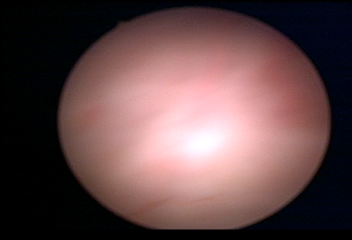
Modality: WLC
Class: Normal mucosa
Bladder cancer association: No